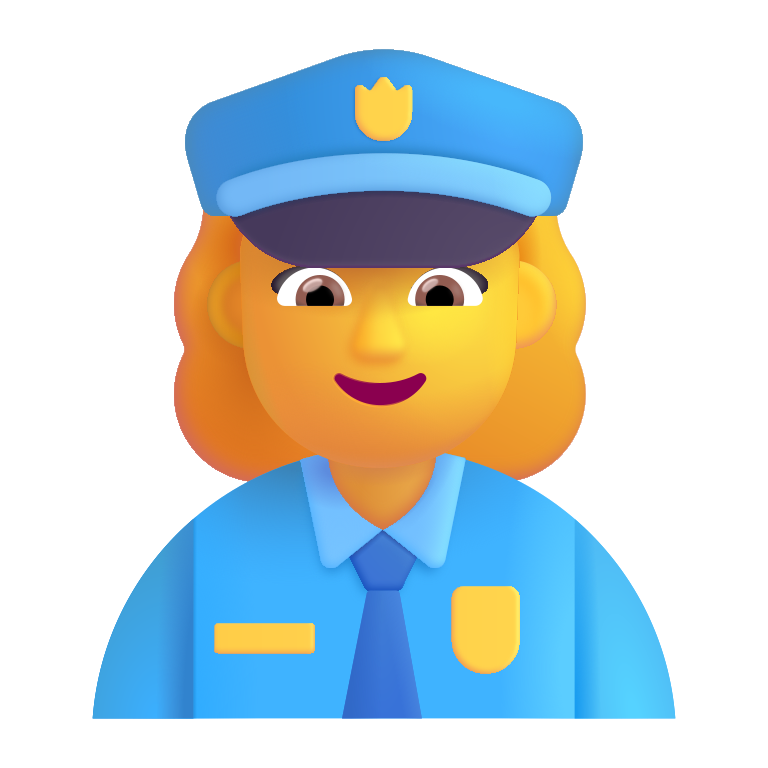
woman police officer color default